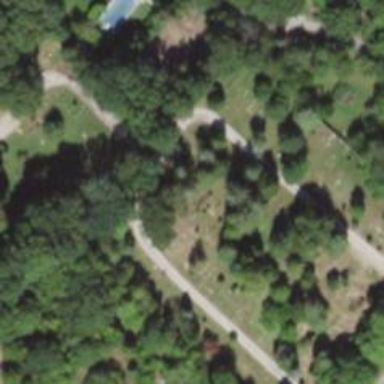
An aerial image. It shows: Cemetery.